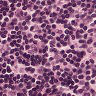
Metastatic tissue present: no